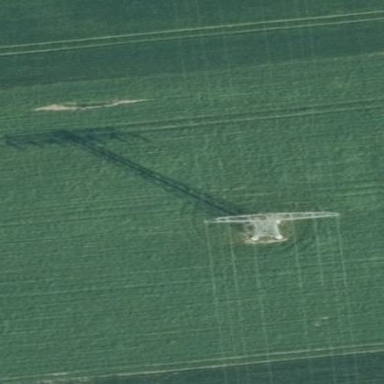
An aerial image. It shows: Substation surrounded by fence.